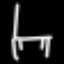
Label: chair